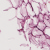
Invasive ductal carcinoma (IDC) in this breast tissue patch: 0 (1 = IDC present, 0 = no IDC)